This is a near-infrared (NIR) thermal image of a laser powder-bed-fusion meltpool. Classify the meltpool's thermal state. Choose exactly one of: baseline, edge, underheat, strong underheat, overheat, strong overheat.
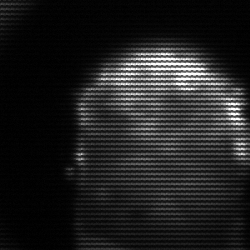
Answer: baseline